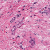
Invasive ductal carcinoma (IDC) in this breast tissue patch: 0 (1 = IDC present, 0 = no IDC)